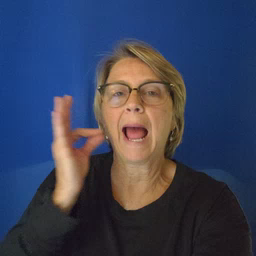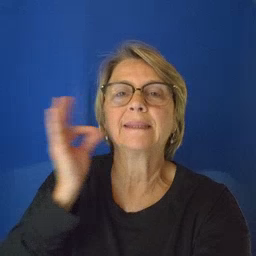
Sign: cat